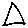
Label: triangle